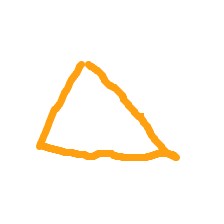
Shape: triangle